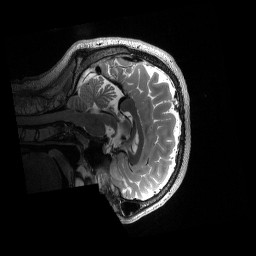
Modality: T2w
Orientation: sagittal
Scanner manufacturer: siemens
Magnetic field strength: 3 T
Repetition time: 3.2 s
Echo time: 0.563 s